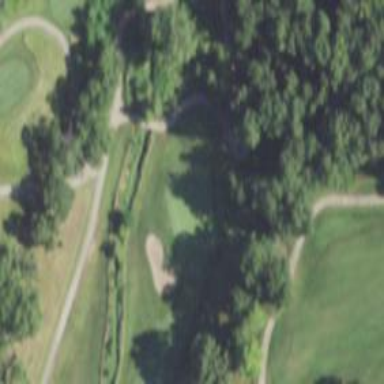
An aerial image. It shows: Pathway for golf carts.